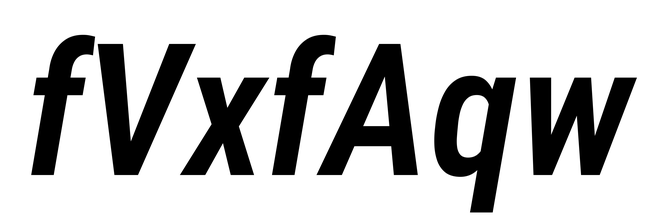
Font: Roboto-Italic_Condensed_SemiBold_Italic